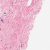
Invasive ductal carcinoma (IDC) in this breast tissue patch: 0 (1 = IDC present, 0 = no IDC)